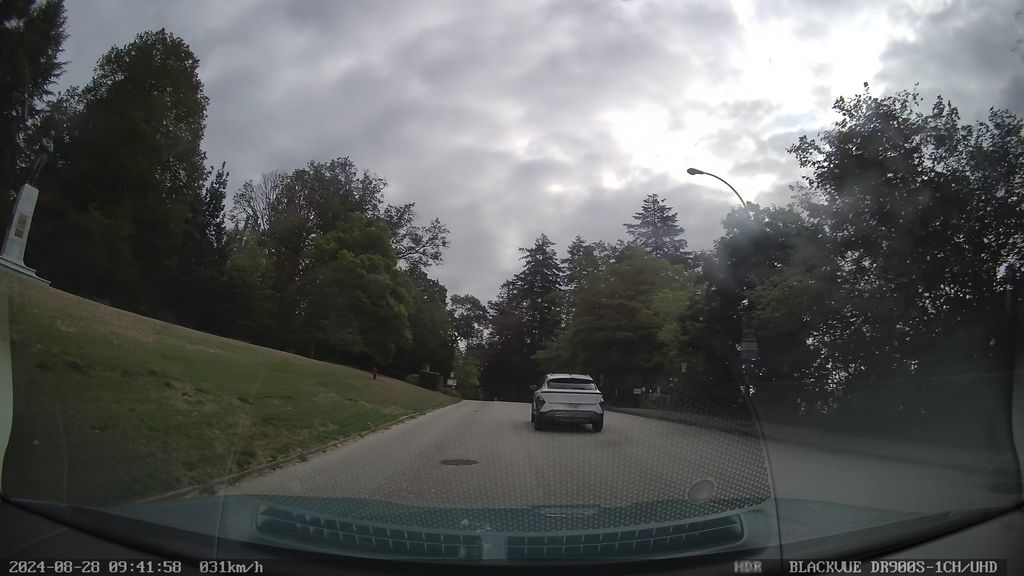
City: vancouver